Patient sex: F
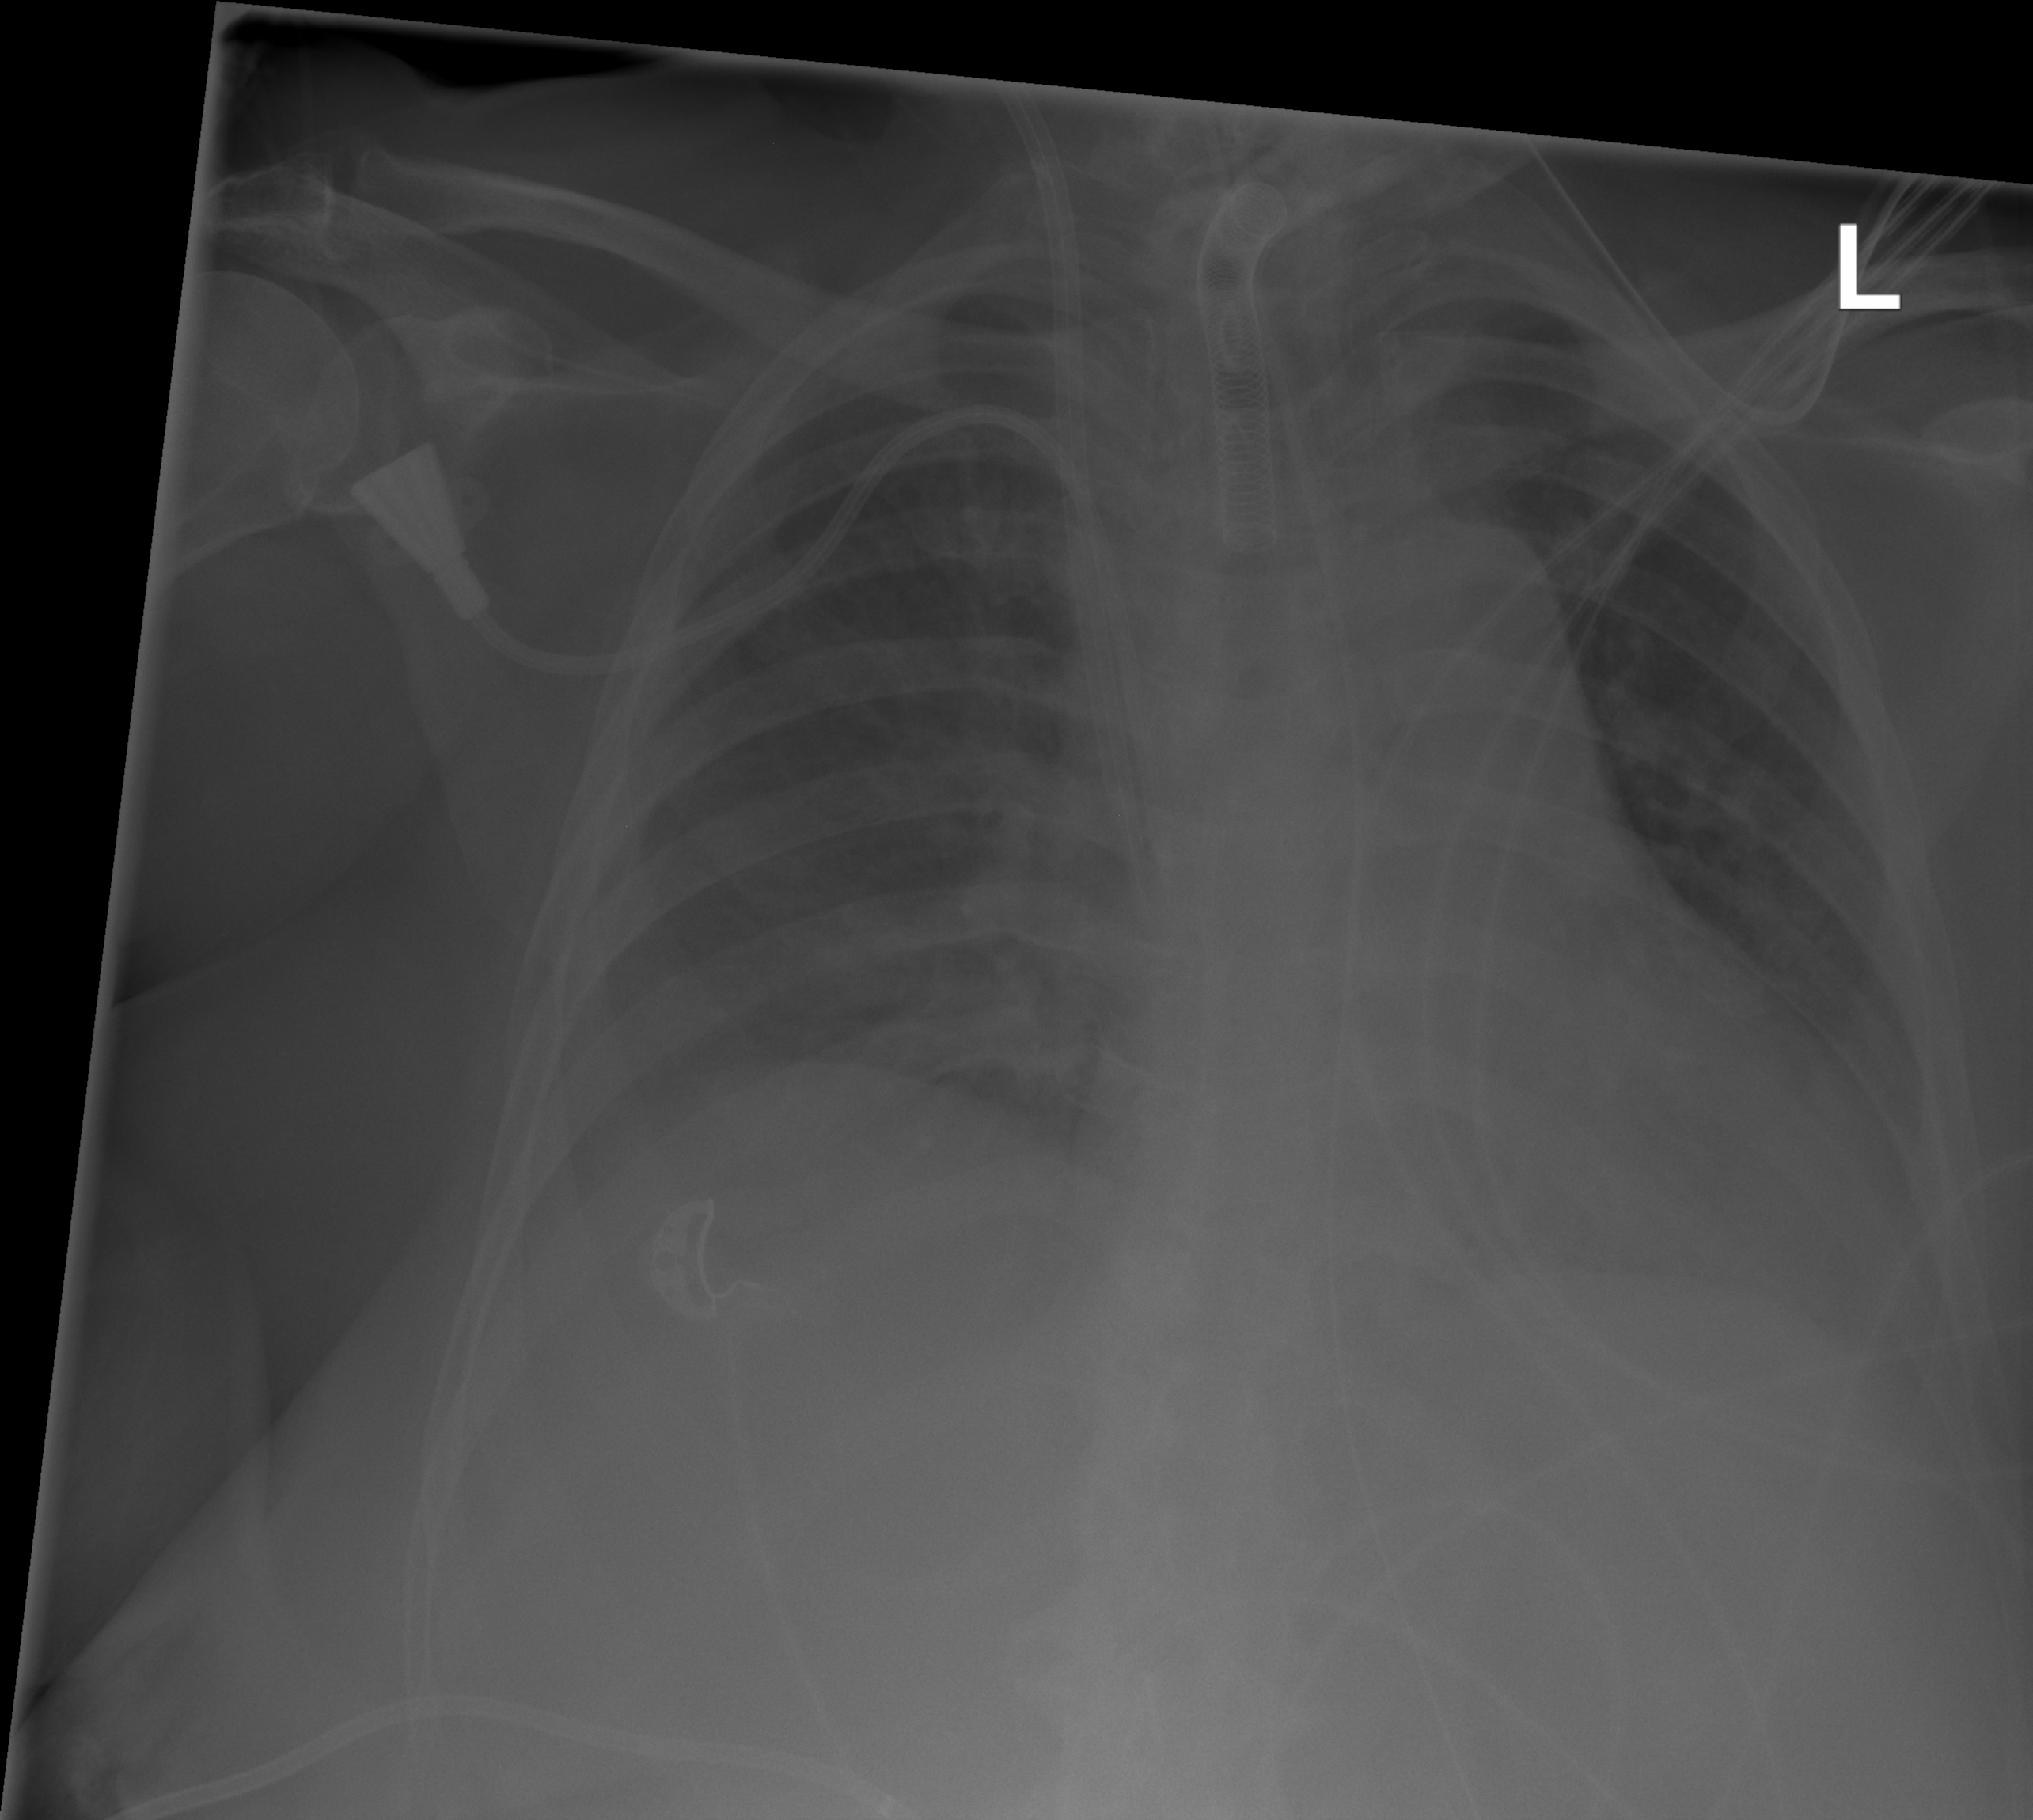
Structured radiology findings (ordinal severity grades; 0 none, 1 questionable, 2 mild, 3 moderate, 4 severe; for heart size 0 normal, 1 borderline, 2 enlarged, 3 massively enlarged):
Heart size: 1
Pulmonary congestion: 2
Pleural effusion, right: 2
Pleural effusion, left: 2
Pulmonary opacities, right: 2
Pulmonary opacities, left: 2
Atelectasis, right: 2
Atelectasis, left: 2